Field crop: maize
Growth stage: 2
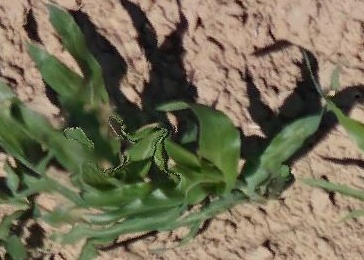
Species: maize